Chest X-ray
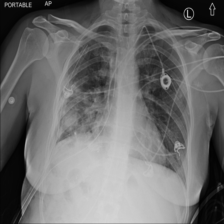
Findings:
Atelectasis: negative
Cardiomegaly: negative
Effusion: negative
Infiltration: negative
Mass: negative
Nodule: negative
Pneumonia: negative
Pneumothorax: positive
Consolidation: negative
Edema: negative
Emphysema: negative
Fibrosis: negative
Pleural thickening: negative
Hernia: negative